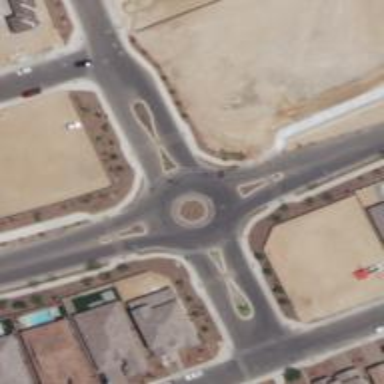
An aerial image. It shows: Tertiary road that leads to roundabout.